Interaction volume radius: 5 \u00c5
Interaction volume height: 20 \u00c5
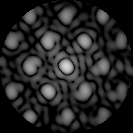
Disorder parameter: 0.274